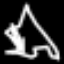
Label: The Eiffel Tower